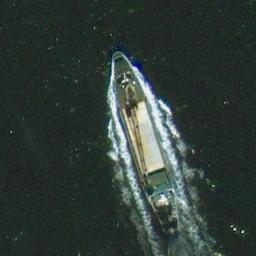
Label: ship